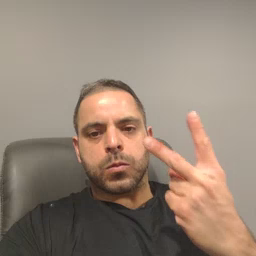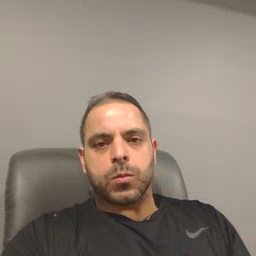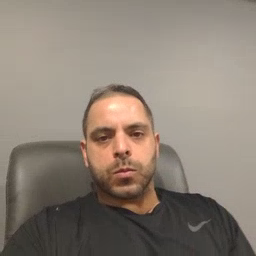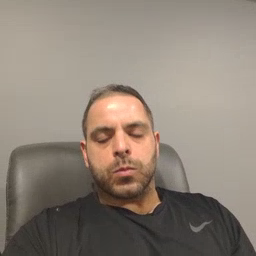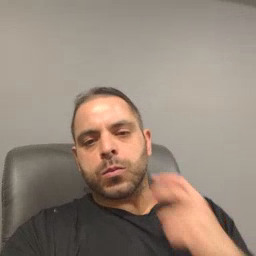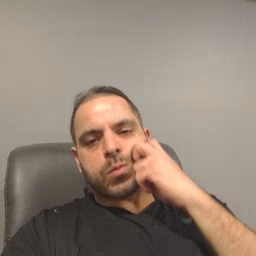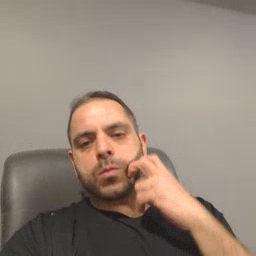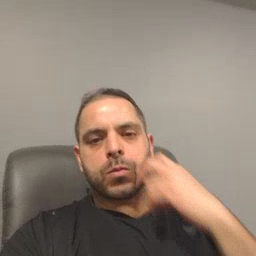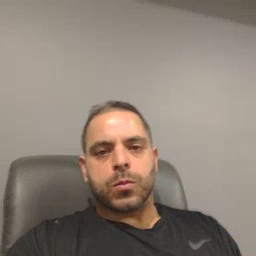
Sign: gum